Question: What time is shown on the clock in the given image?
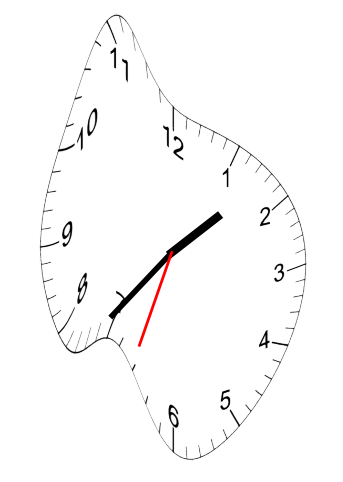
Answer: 01:36:33